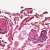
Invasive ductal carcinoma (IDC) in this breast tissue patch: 0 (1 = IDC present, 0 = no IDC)